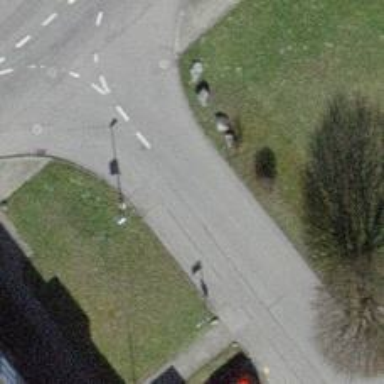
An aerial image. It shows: Public transport stop position.